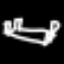
Label: bed